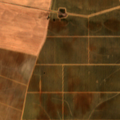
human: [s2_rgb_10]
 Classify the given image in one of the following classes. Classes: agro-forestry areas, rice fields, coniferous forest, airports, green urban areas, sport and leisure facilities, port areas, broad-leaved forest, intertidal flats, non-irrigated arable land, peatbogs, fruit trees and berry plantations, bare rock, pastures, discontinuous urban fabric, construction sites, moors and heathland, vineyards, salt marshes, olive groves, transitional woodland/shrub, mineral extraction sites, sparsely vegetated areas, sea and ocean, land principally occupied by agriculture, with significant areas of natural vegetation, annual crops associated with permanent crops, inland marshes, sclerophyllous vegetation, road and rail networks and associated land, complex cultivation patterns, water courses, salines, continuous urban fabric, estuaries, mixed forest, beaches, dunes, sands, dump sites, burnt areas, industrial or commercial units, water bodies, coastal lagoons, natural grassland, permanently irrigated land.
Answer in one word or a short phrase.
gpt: non-irrigated arable land, olive groves